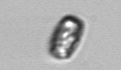
Label: Thalassiosira